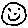
Label: smiley face